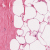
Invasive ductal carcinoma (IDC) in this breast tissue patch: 0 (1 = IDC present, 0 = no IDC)